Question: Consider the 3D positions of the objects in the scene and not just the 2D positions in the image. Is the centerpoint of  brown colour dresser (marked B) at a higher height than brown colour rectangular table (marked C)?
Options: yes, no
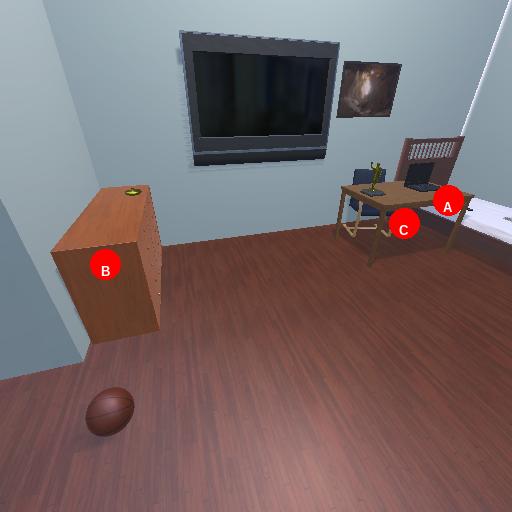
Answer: yes